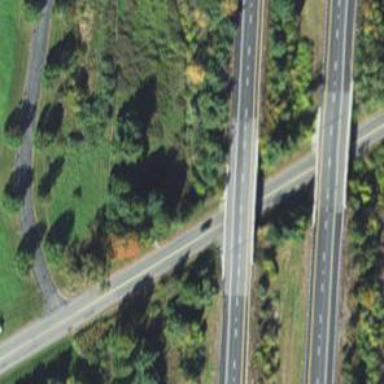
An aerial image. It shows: Bridge over motorway.